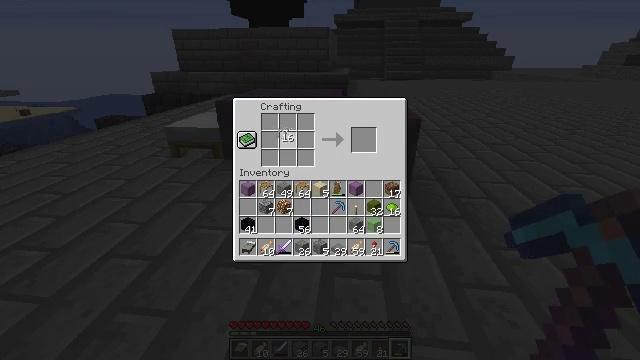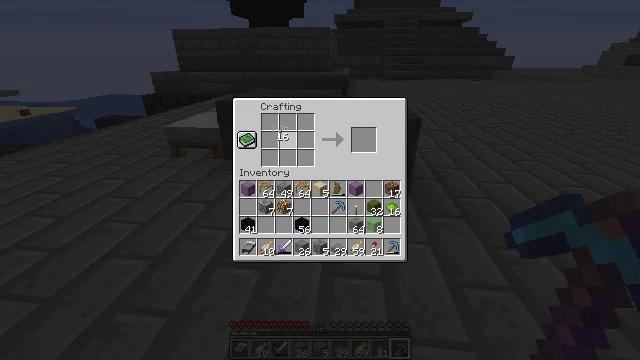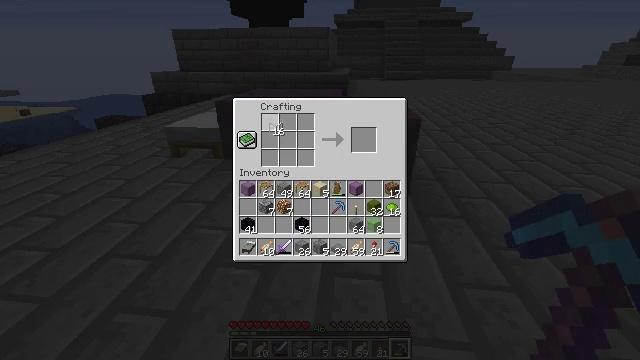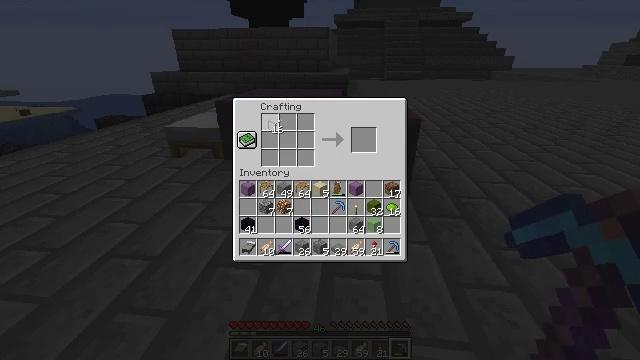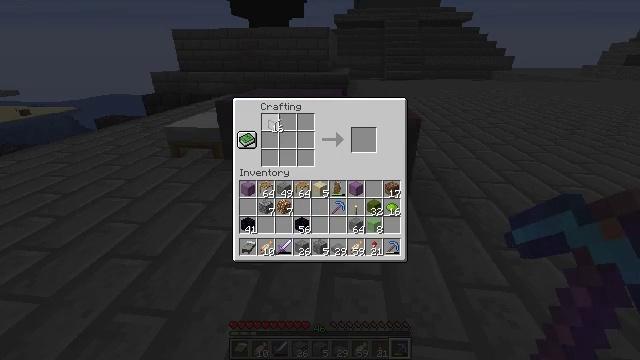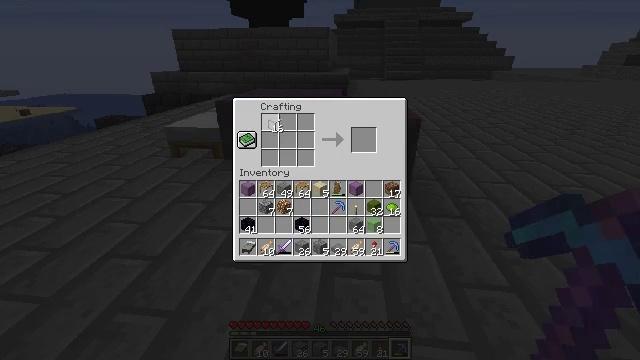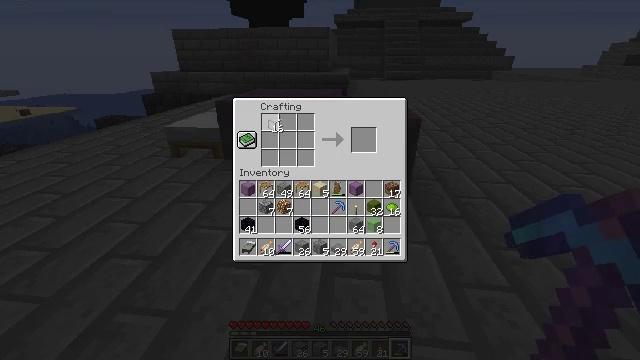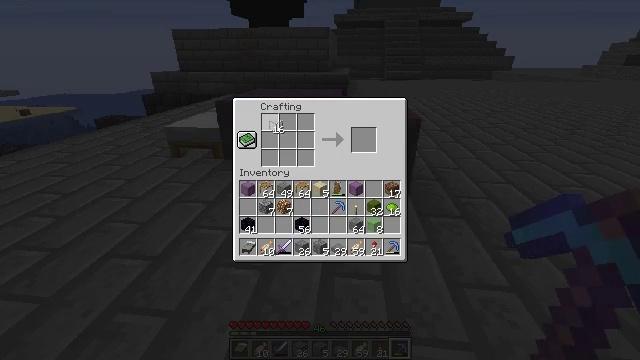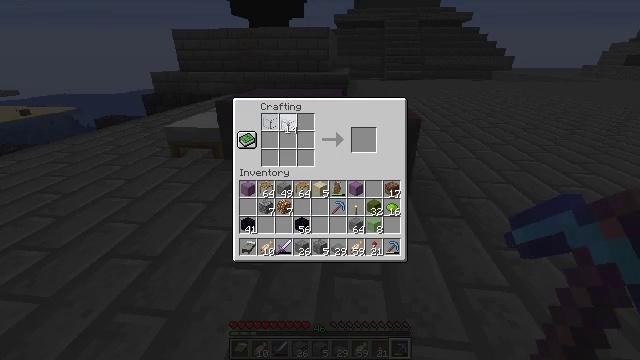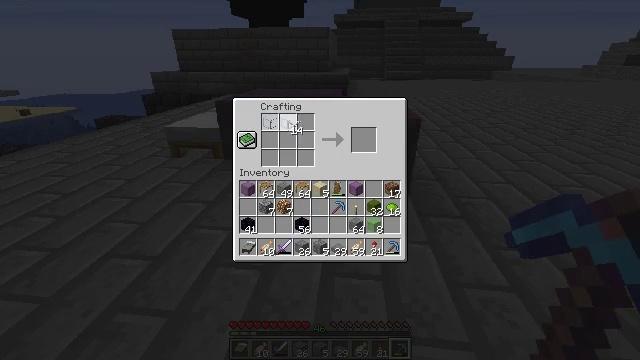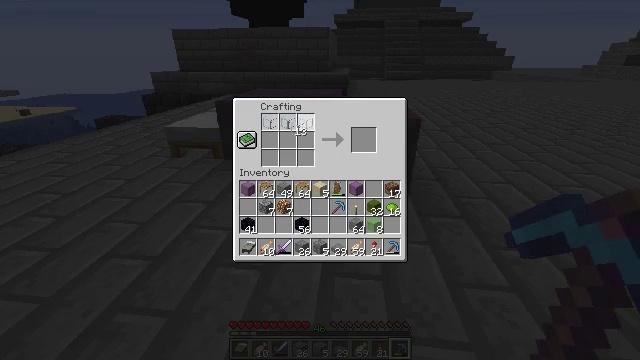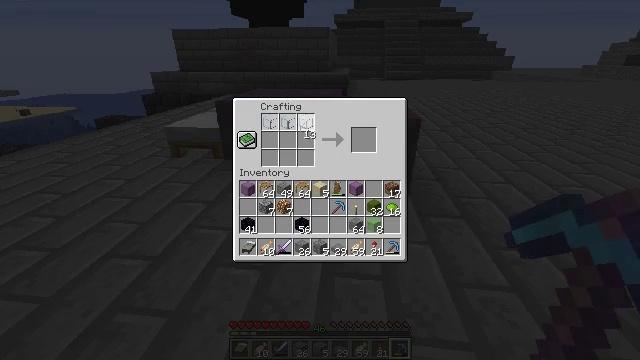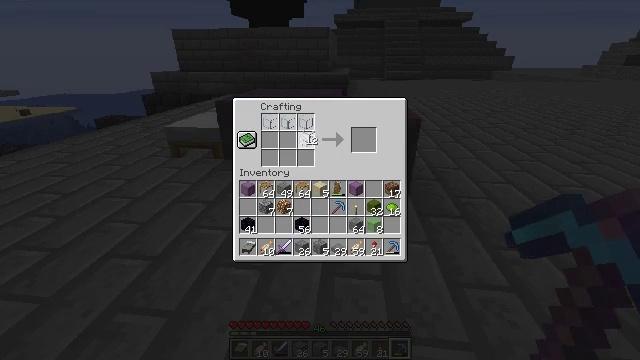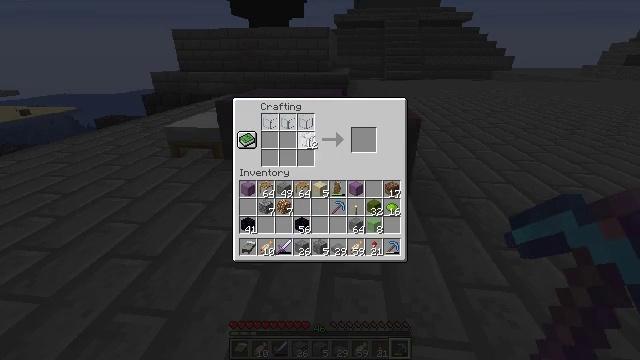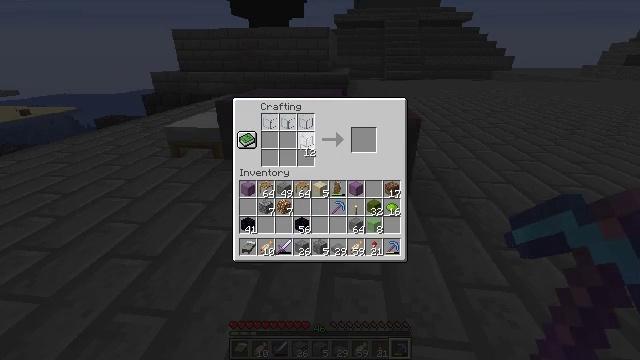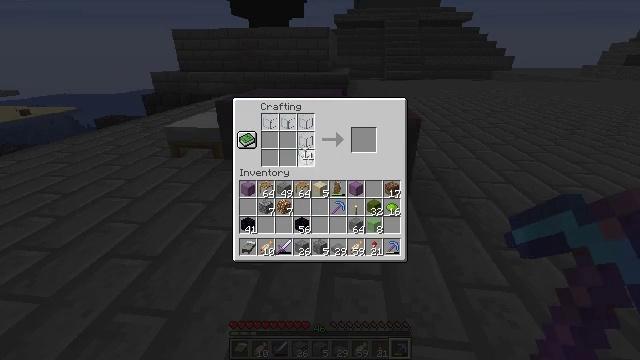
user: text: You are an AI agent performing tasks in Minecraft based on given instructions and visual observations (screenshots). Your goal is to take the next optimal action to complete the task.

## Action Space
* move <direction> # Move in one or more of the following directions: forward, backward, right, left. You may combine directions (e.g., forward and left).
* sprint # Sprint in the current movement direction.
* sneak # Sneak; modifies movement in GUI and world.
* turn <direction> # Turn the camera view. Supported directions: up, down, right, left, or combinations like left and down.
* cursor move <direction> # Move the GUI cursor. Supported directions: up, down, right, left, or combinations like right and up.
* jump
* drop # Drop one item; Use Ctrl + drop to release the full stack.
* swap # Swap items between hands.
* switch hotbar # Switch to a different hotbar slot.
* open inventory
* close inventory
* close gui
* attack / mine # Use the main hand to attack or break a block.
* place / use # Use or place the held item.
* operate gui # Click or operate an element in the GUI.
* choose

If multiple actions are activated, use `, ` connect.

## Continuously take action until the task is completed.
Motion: motion action
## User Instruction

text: Convert glass blocks into lime stained glass using lime dye.
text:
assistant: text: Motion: no_op
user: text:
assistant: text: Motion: no_op
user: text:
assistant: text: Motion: no_op
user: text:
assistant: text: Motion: no_op
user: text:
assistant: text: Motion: choose
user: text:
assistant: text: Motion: choose
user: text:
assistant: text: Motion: choose
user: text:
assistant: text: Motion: cursor move right, choose
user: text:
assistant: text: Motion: choose
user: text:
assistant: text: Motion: choose
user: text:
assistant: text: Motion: cursor move right, choose
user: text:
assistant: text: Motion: choose
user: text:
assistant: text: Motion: choose
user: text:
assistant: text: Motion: cursor move down, choose
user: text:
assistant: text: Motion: choose
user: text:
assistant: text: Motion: choose
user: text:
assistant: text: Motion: choose
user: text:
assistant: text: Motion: choose
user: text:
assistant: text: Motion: choose
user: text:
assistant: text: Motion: choose
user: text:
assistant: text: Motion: choose
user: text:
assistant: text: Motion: choose
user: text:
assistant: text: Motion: choose
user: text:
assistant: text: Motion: choose
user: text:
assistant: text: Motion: choose
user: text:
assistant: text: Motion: choose
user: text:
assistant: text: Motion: choose
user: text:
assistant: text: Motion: choose
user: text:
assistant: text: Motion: choose
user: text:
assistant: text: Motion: cursor move down